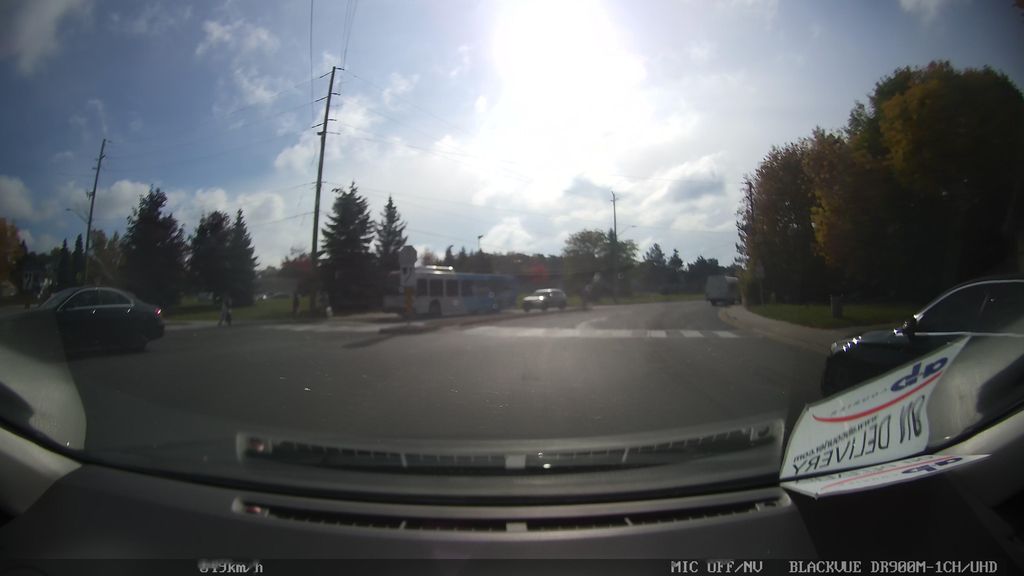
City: toronto